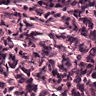
Metastatic tissue present: no